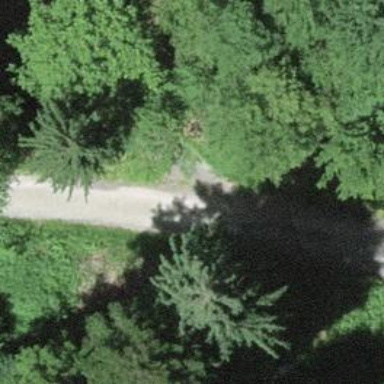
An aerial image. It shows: Path.